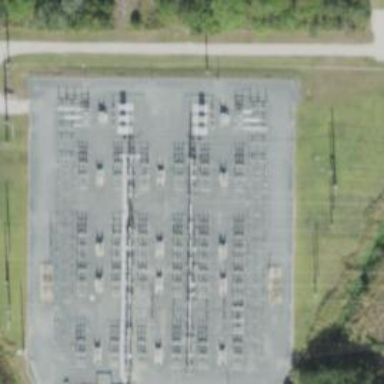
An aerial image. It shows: Switch for power supply.